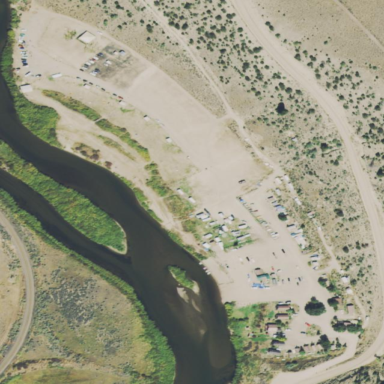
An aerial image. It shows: Caravan site with tents available for camping.